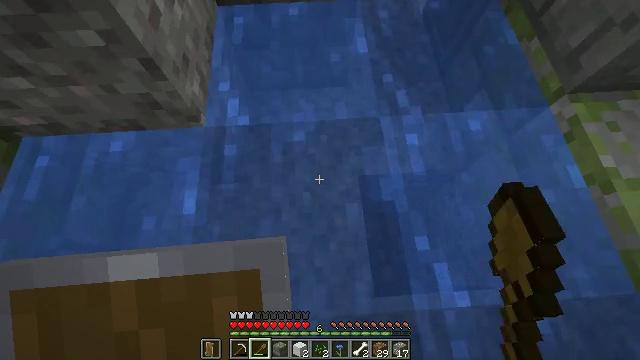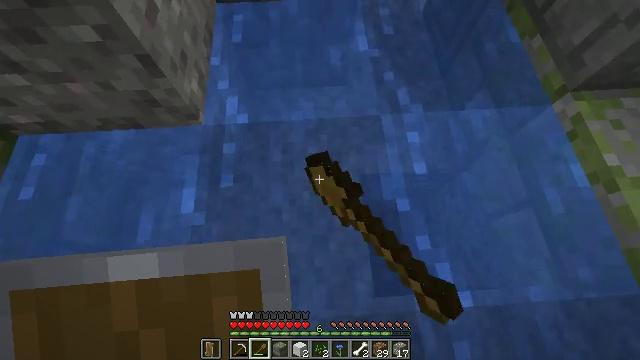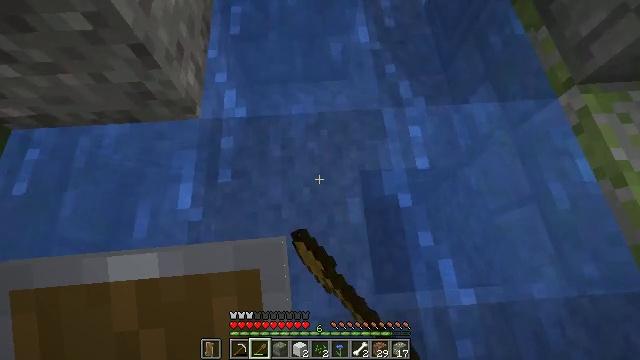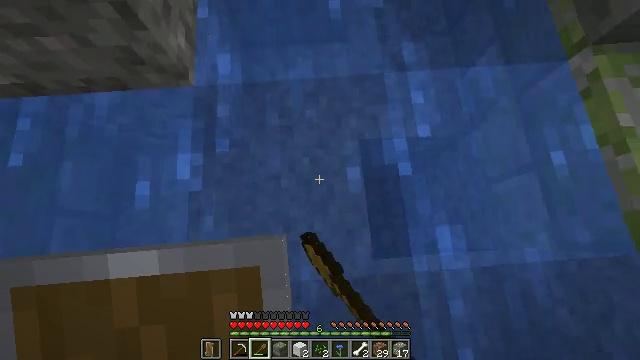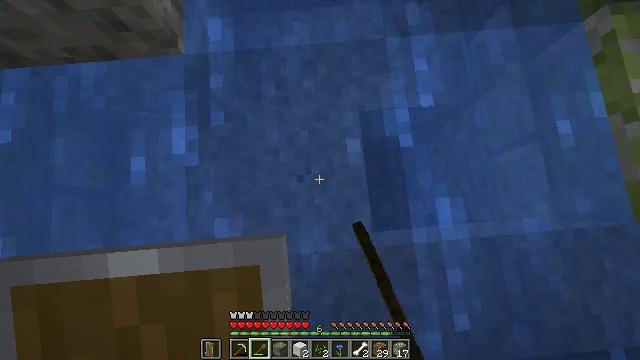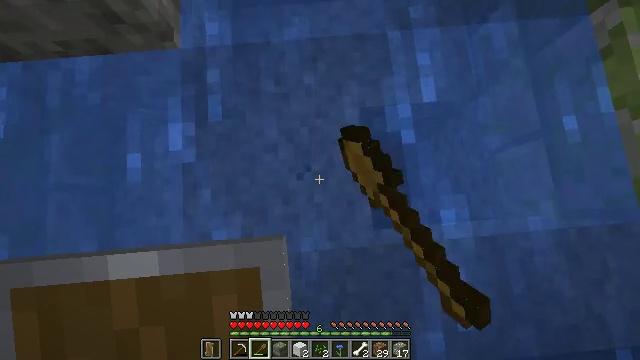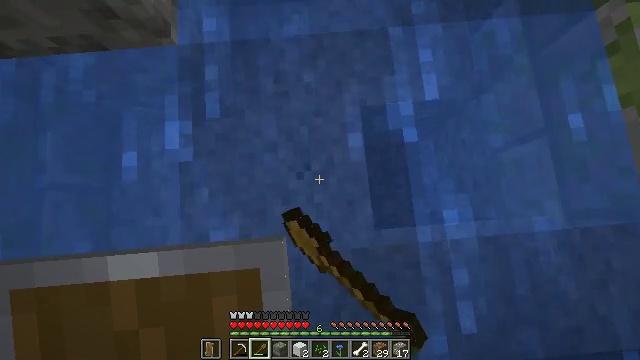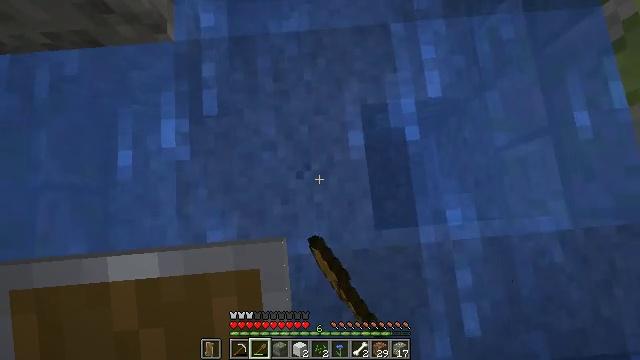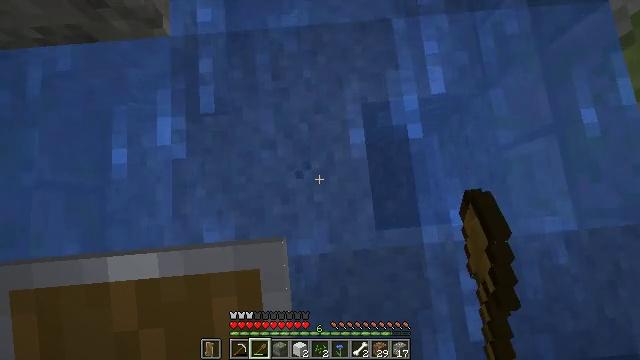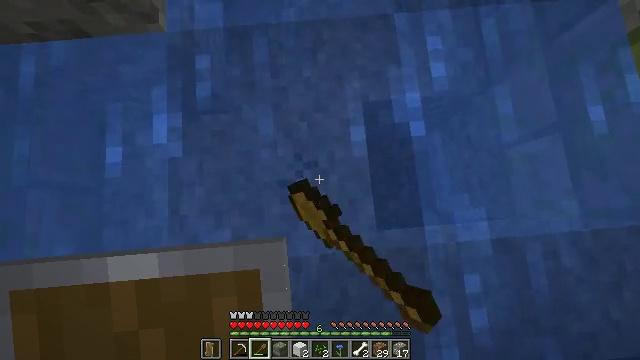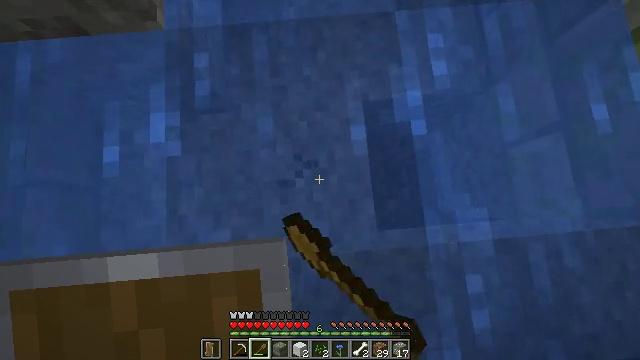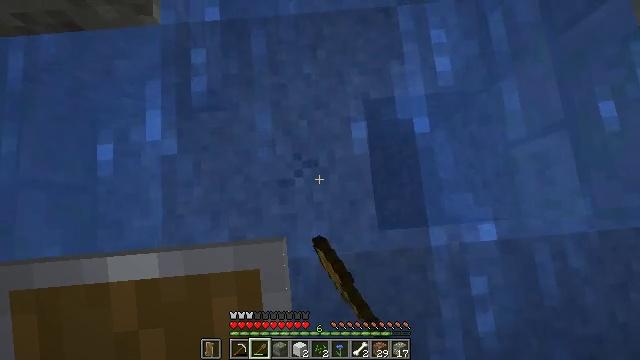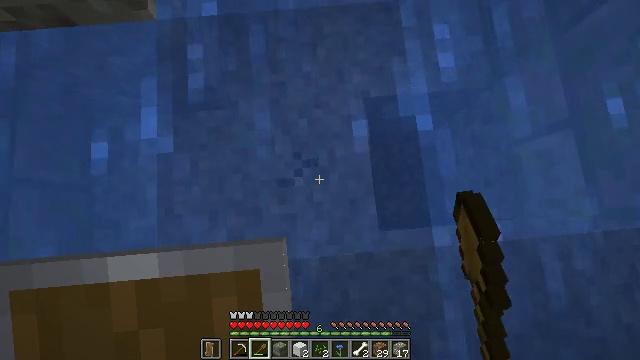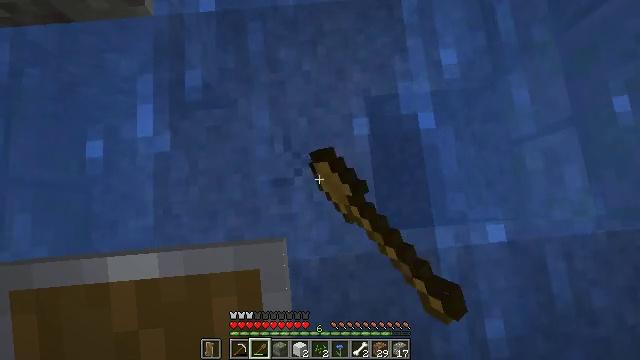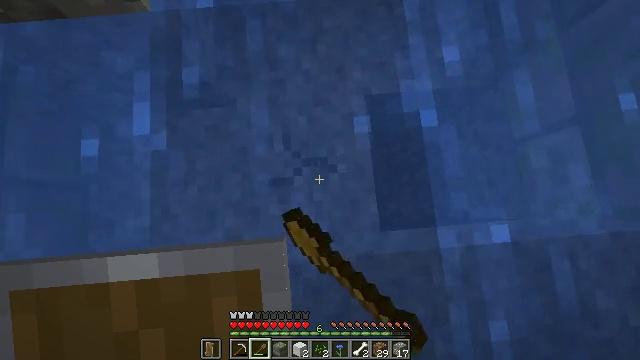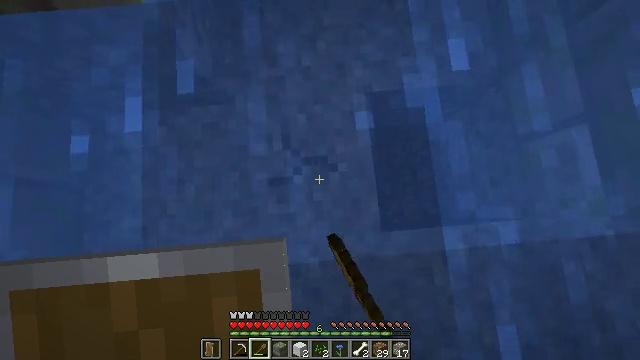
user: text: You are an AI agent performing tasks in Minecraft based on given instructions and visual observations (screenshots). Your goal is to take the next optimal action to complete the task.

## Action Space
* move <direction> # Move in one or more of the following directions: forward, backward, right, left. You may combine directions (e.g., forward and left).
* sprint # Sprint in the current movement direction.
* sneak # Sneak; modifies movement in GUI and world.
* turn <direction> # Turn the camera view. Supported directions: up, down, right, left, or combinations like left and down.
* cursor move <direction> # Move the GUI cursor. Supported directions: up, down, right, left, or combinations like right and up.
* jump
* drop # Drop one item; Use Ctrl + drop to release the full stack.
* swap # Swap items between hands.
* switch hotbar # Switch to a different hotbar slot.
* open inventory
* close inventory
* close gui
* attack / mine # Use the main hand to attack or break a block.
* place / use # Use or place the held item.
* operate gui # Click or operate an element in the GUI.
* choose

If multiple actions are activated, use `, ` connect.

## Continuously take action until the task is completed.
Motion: motion action
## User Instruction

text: Break the gravel block.
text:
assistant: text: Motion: attack / mine
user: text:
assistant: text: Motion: attack / mine
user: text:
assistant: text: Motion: turn down, attack / mine
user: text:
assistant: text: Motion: turn down, attack / mine
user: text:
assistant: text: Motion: attack / mine
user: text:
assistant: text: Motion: attack / mine
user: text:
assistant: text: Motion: attack / mine
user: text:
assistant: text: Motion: attack / mine
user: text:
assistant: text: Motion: attack / mine
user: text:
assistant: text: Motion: attack / mine
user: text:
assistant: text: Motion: attack / mine
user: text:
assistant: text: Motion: attack / mine
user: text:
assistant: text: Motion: attack / mine
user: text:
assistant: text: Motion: attack / mine
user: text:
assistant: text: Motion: attack / mine
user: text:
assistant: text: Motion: attack / mine
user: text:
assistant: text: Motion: attack / mine
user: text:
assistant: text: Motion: attack / mine
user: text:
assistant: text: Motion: attack / mine
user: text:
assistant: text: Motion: attack / mine
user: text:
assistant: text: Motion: attack / mine
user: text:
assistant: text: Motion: attack / mine
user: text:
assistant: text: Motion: attack / mine
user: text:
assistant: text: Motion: attack / mine
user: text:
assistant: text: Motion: attack / mine
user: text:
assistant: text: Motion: attack / mine
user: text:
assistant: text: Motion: sneak, attack / mine
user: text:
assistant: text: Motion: sneak, attack / mine
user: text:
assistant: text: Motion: sneak, attack / mine
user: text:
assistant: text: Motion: sneak, attack / mine